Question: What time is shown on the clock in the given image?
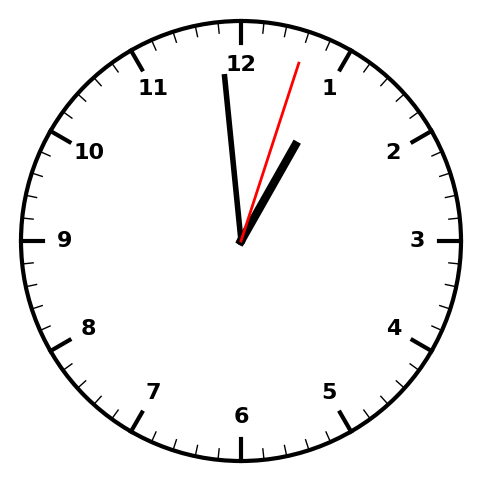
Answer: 12:59:03